Question: I have an option for users to use Touch ID and saw that Screens by Edovia presents the device's pin entry view controller when the user enters the incorrect passcode or chooses to enter a passcode. I have searched the documentation and Google for a solid example or direction to take that would allow me to present the same pin-entry method, but I have come away empty-handed.
Does anyone have any idea of how I can access this screen?

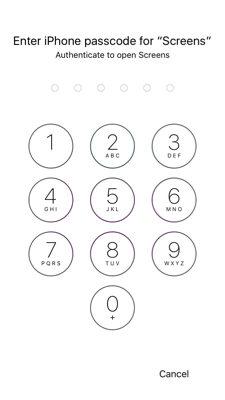
Answer: It is available on iOS 9.0 and later.
You can see changes for 'LocalAuthentication' <URL>.
In 'LAPolicy', we have a new value:
'''
LAPolicyDeviceOwnerAuthentication NS_ENUM_AVAILABLE(10_11, 9_0) = kLAPolicyDeviceOwnerAuthentication
'''
You can see document for 'LAPolicyDeviceOwnerAuthentication' in 'LAContext.h':
> Touch ID authentication dialog behaves similarly as the one used by
LAPolicyDeviceOwnerAuthenticationWithBiometrics. However, instead of "Enter Password"
button there is "Enter Passcode" button which, when tapped, switches the authentication
method and allows users to enter device passcode.
Passcode authentication will get locked after 6 unsuccessful attempts with progressively
increased backoff delay.